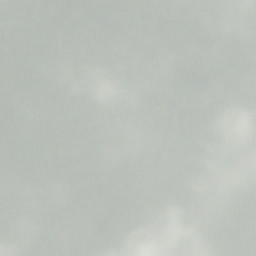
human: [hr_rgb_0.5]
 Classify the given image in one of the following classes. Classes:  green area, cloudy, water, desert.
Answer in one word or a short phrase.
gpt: cloudy